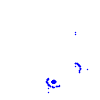
Particle: electron